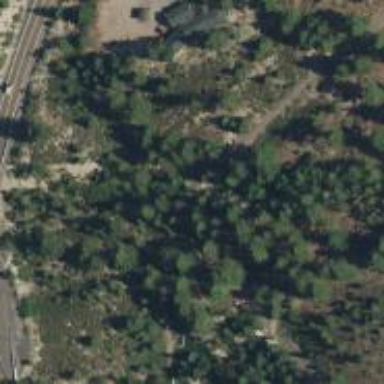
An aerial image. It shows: Woodland with evergreen needle-leaved trees.